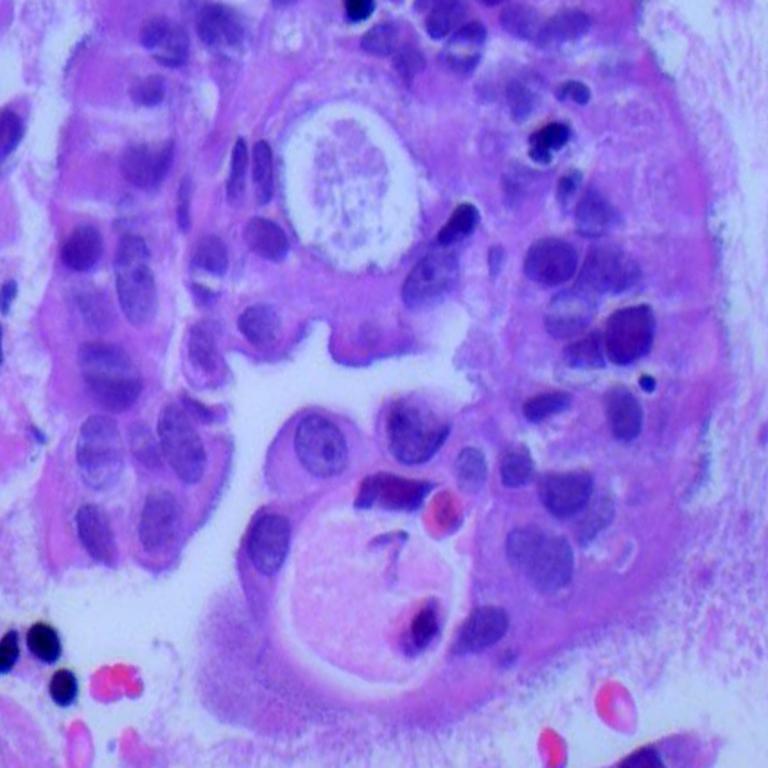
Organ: lung
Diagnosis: adenocarcinomas